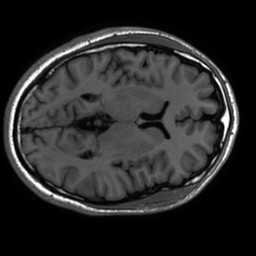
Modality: inplaneT1
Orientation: axial
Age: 18
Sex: male
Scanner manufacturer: ge
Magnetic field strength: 3 T
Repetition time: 2.297 s
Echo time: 0.02273 s